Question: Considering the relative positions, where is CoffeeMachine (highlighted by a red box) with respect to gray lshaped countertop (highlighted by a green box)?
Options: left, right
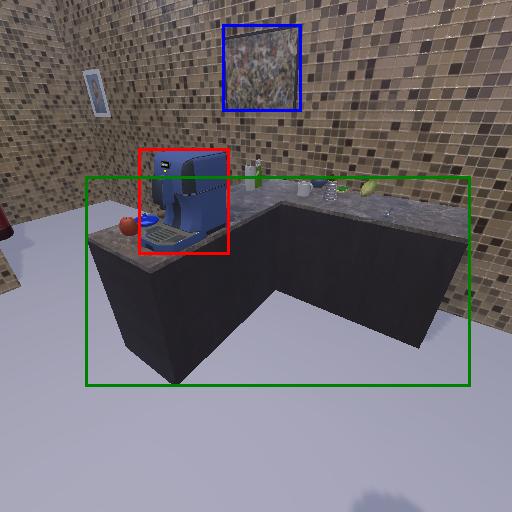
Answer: left